Field crop: maize
Growth stage: 2
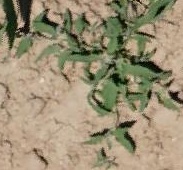
Species: atriplex